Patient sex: M
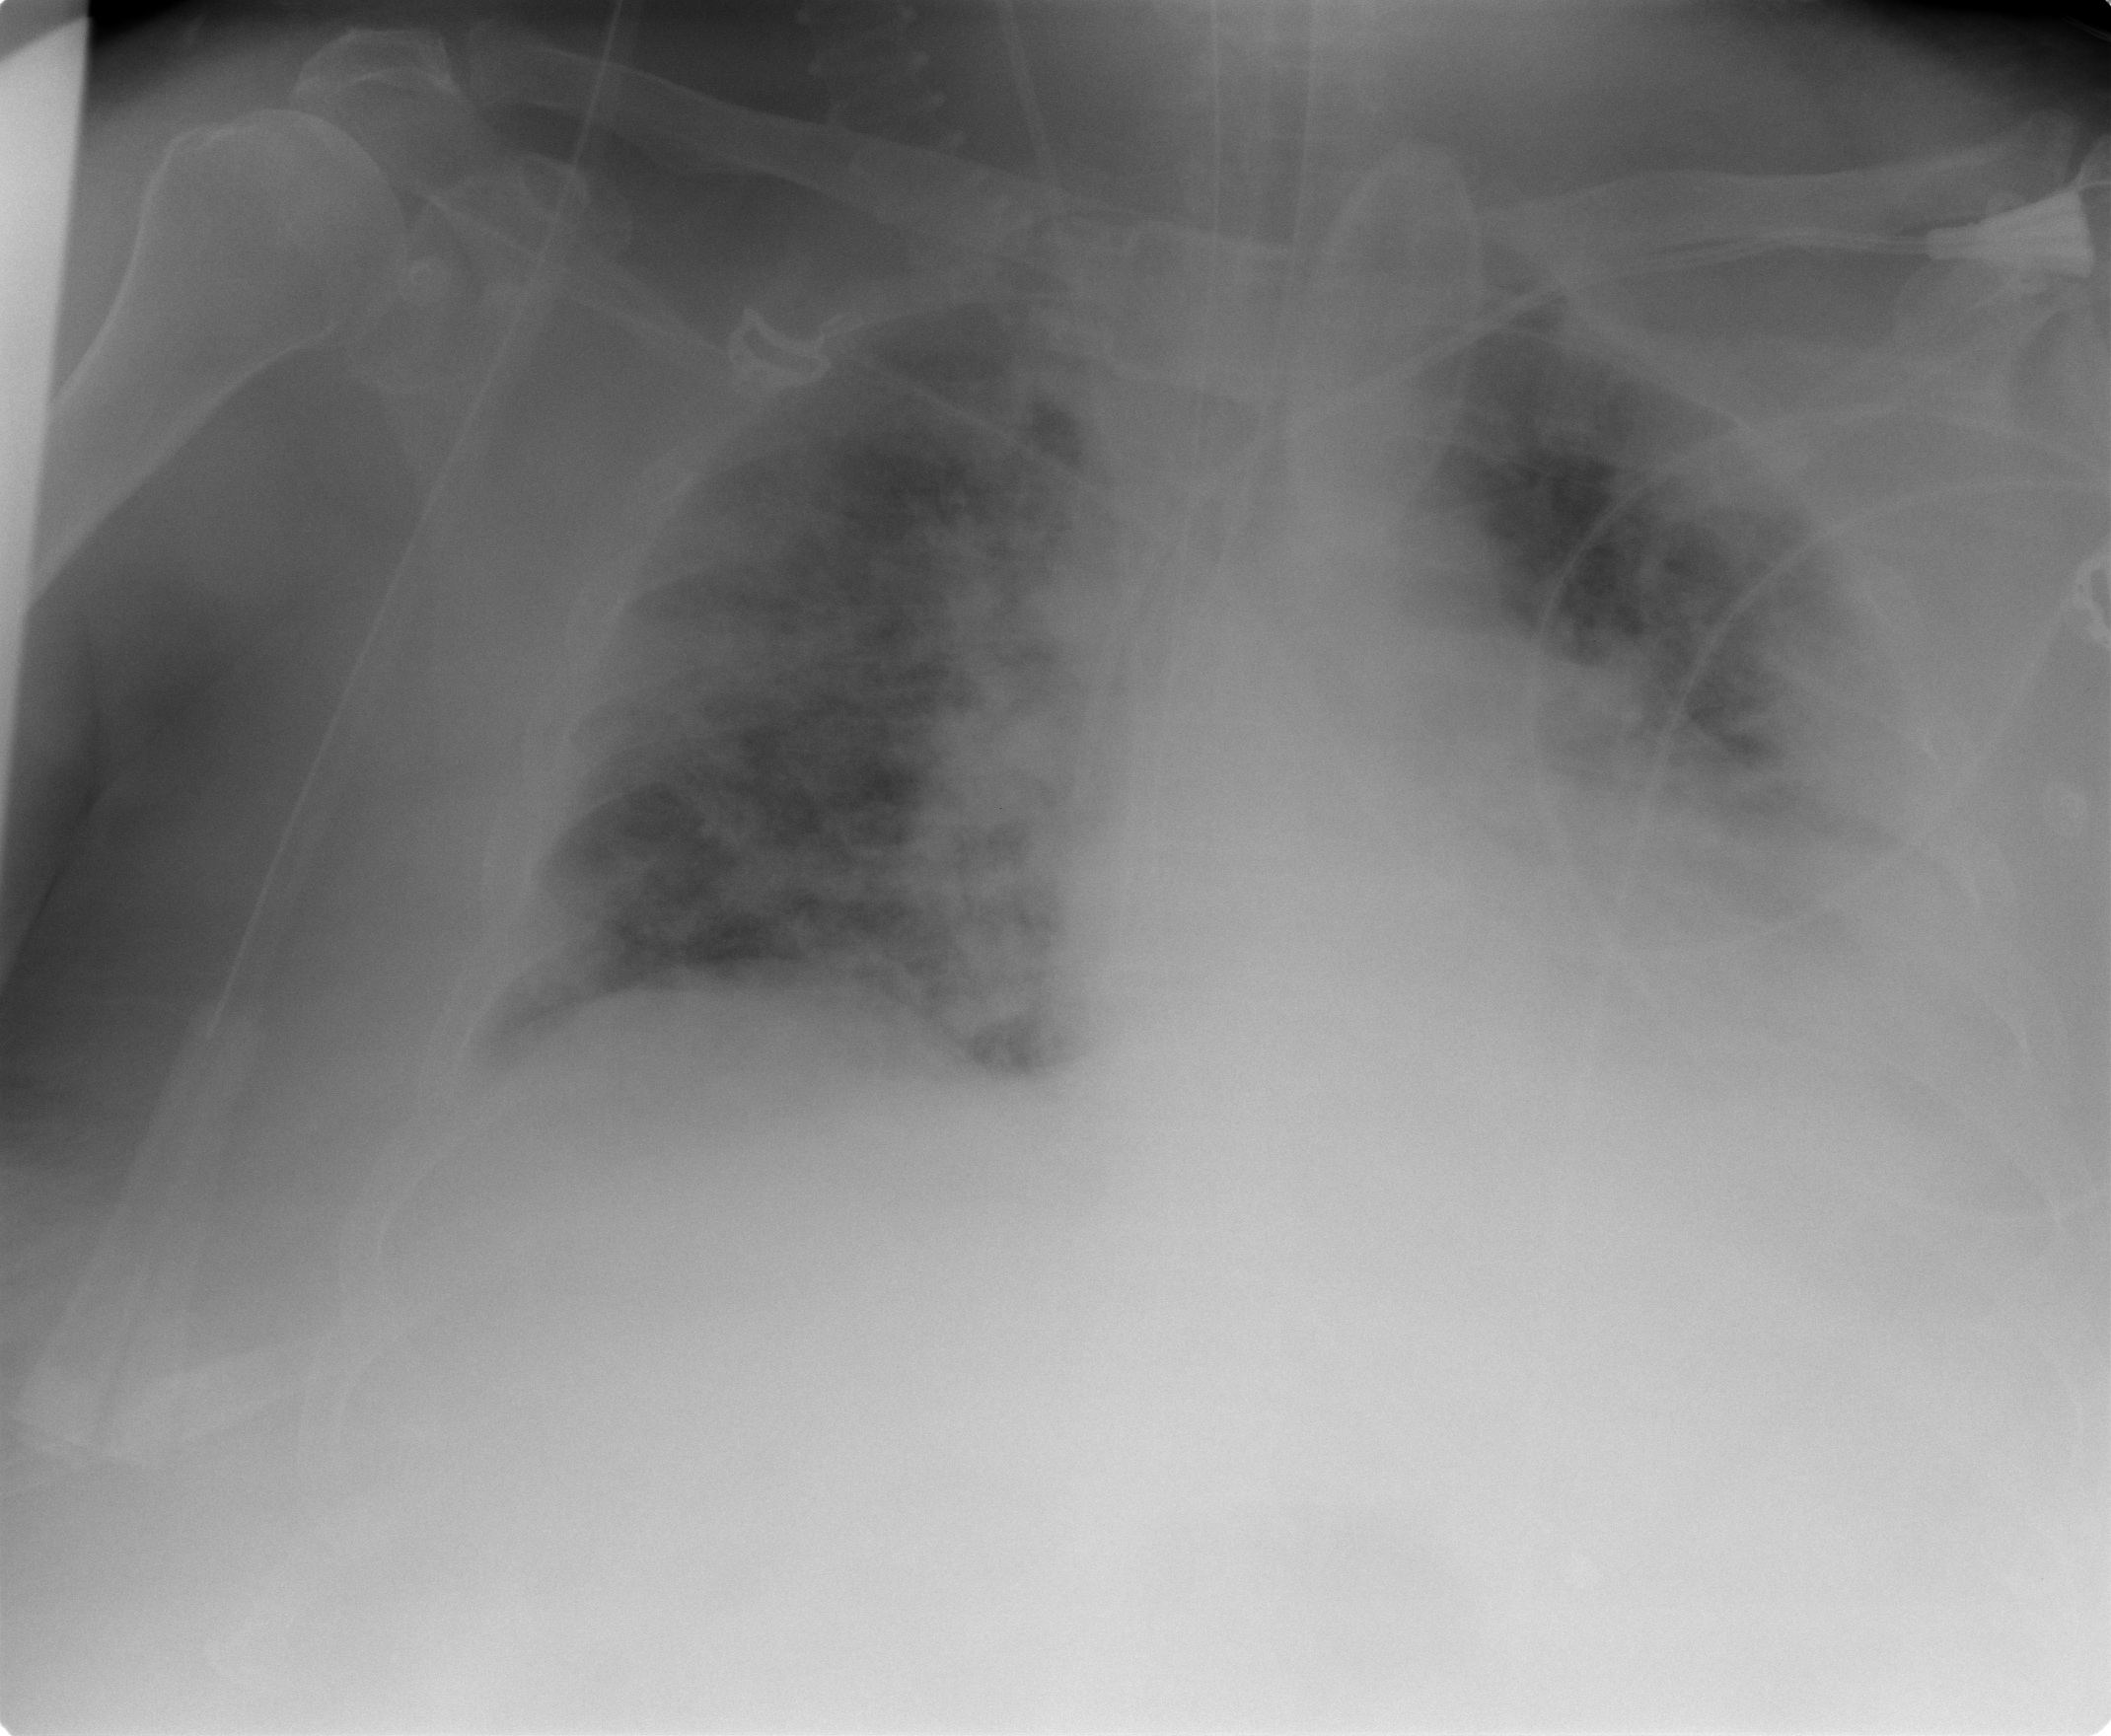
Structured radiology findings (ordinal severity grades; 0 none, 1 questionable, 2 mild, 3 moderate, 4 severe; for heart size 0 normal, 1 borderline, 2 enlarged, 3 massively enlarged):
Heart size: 2
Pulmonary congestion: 3
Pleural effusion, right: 0
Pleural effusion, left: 2
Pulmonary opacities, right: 2
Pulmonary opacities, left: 3
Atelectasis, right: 2
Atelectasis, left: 2